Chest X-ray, PA view. Patient: 42 years old, sex F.
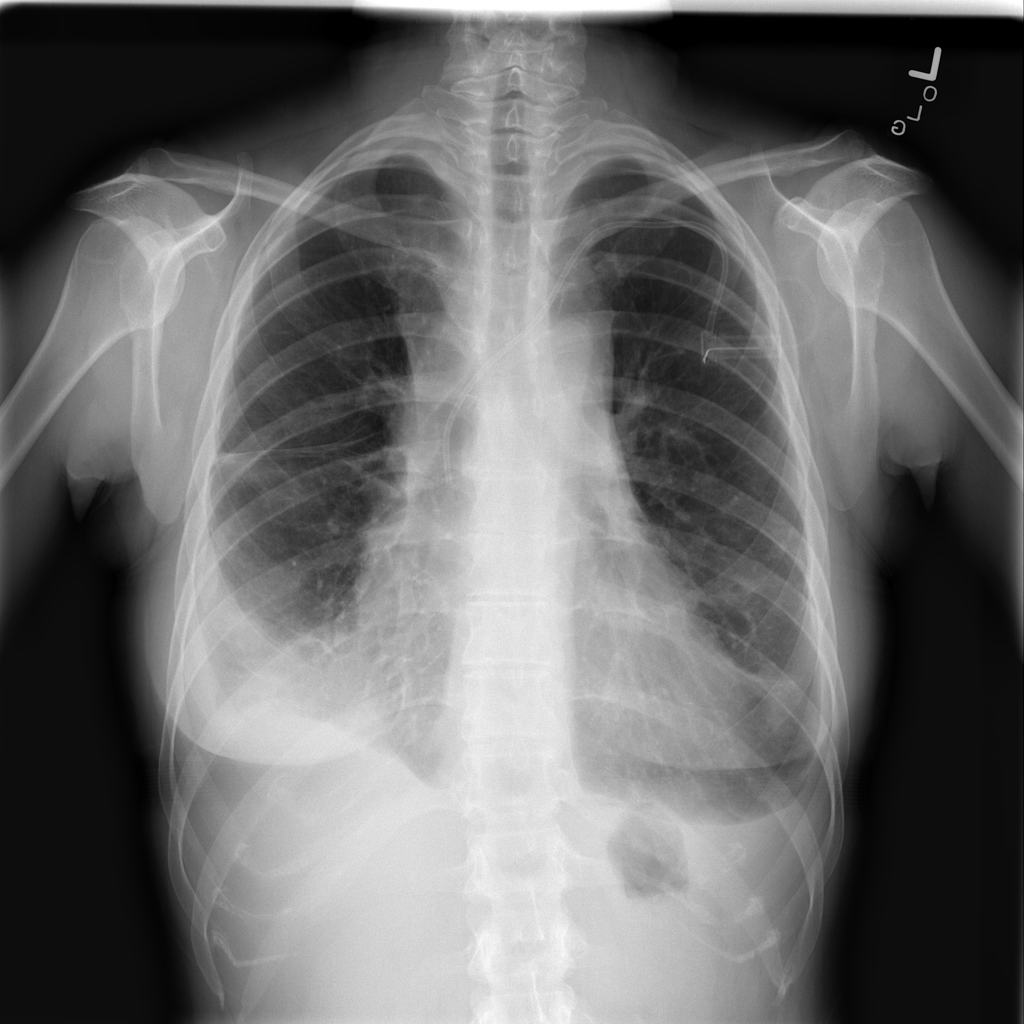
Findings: No Finding